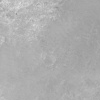
Atmospheric dust classification: not_dusty